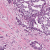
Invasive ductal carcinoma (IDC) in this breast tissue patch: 1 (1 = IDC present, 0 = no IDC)